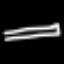
Label: pencil